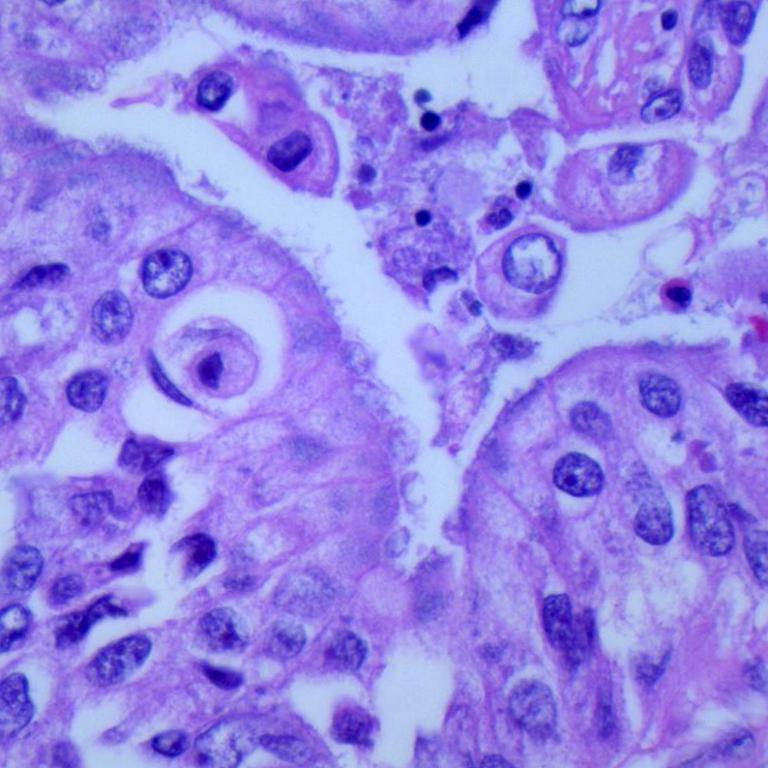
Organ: lung
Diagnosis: adenocarcinomas